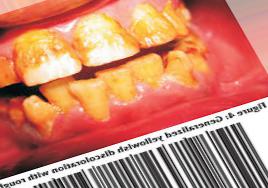
Condition: Tooth Discoloration